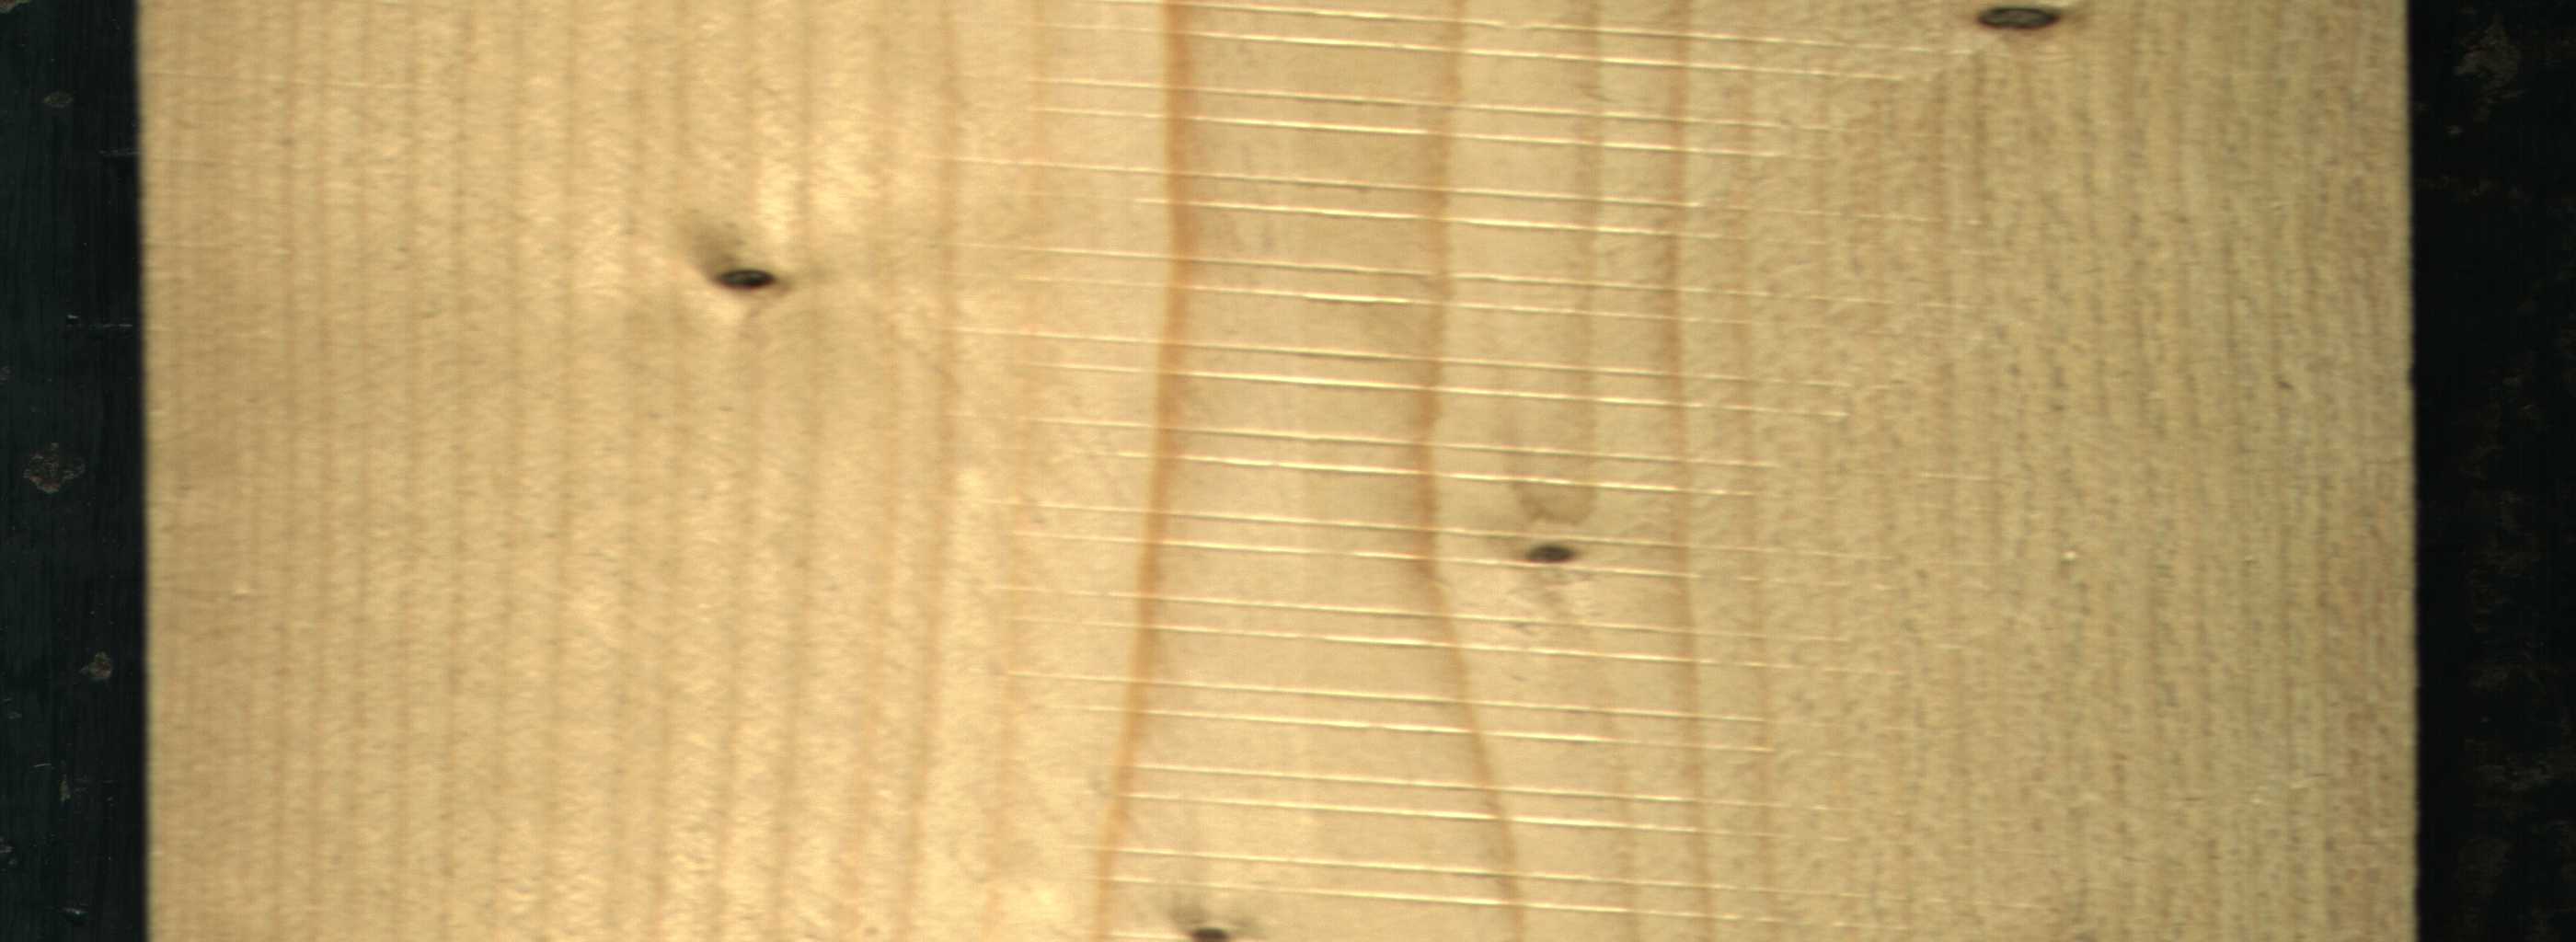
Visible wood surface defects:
Dead_Knot
Dead_Knot
Live_Knot
Live_Knot